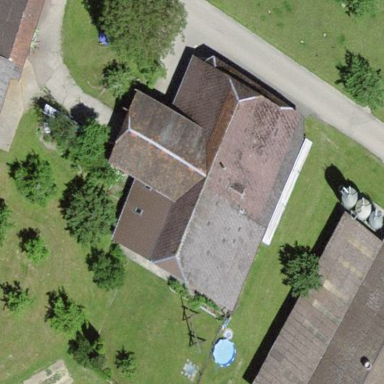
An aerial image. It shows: Farm building.